Question: I'm trying to get rid of some white space produced by levelplot in the rasterVis package. I'm using the dismo package to get a Google map, then using levelplot to plot it. However, there is a thin strip of white around the map. How do I remove that white space?
'''
library(dismo)
library(rasterVis)
g_map = gmap(extent(c(-79,-58,36,50)),type="satellite",zoom=7,lonlat=TRUE,scale=1)
g_map_lv = levelplot(g_map,maxpixel=ncell(g_map),col.regions=g_map@legend@colortable,at=0:255,panel=panel.levelplot.raster,interpolate=TRUE,colorkey=FALSE,margin=FALSE,scales="sliced")
'''

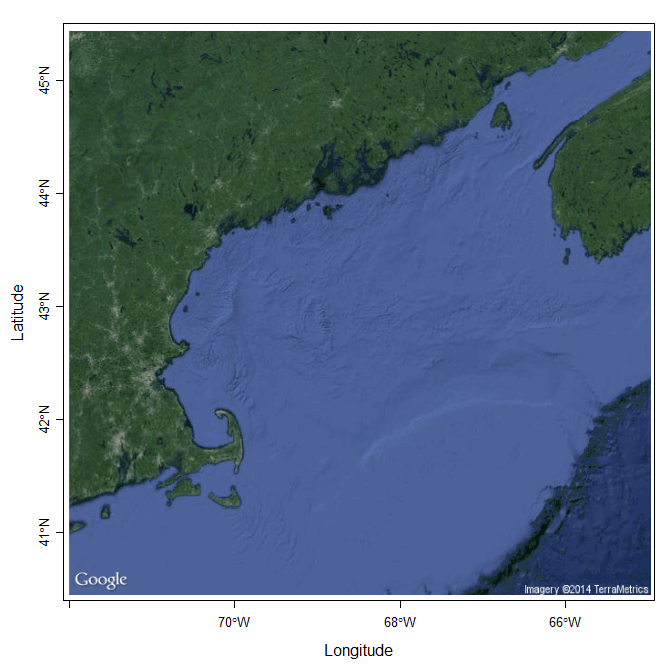
Answer: The outer rows and columns of the 'g_map' object are 'NA'. For example:
'''
g_map[1,1]
'''
You can remove them with 'trim' before plotting:
'''
g_map <- trim(g_map)
'''